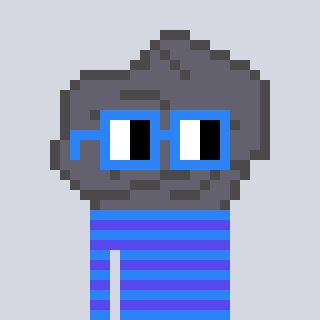
a pixel art character with square blue glasses, a rock-shaped head and a computerblue-colored body on a cool background